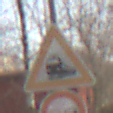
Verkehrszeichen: Bahnuebergang
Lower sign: Ueberholverbot
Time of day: MorningAfternoon
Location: Outdoor (Nature)
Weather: Clear
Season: Winter
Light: Natural